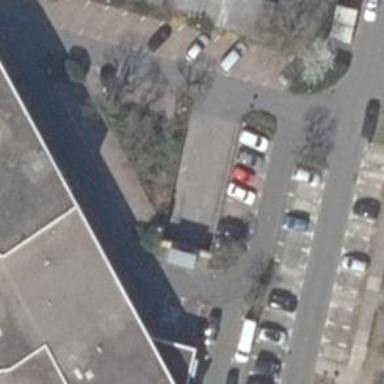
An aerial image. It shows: Parking entrance.